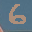
Label: 6